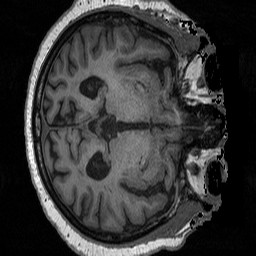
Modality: T1w
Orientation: axial
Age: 74
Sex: male